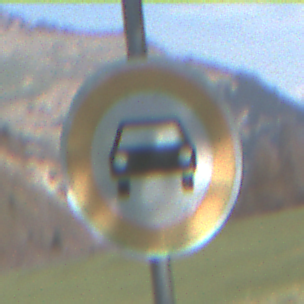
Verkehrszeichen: VerbotKraftwagen
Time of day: MorningAfternoon
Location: Outdoor (Nature)
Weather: PartlyCloudy
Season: NotSpecified
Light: Natural